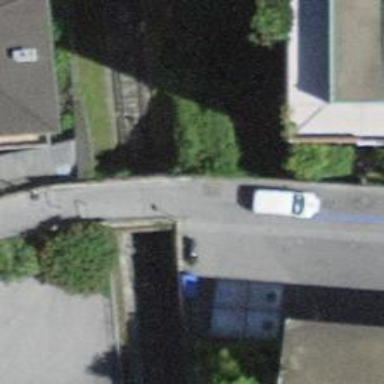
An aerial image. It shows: Residential road passing through tunnel.